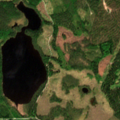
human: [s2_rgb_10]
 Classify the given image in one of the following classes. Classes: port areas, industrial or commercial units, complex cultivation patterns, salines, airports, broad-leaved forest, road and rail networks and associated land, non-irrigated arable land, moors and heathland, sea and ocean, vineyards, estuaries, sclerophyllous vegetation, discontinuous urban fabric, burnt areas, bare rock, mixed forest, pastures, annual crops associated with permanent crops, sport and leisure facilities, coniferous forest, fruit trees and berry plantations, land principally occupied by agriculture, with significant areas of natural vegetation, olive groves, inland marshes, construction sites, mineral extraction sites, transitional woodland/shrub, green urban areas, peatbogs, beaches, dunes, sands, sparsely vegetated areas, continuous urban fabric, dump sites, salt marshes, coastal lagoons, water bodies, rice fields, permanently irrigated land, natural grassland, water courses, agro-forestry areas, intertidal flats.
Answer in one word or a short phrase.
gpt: broad-leaved forest, coniferous forest, mixed forest, transitional woodland/shrub, water bodies